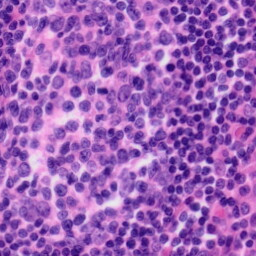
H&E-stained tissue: Tonsil